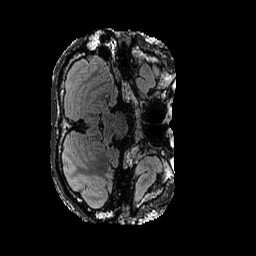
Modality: FLAIR
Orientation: axial
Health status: ill
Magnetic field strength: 3 T